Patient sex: M
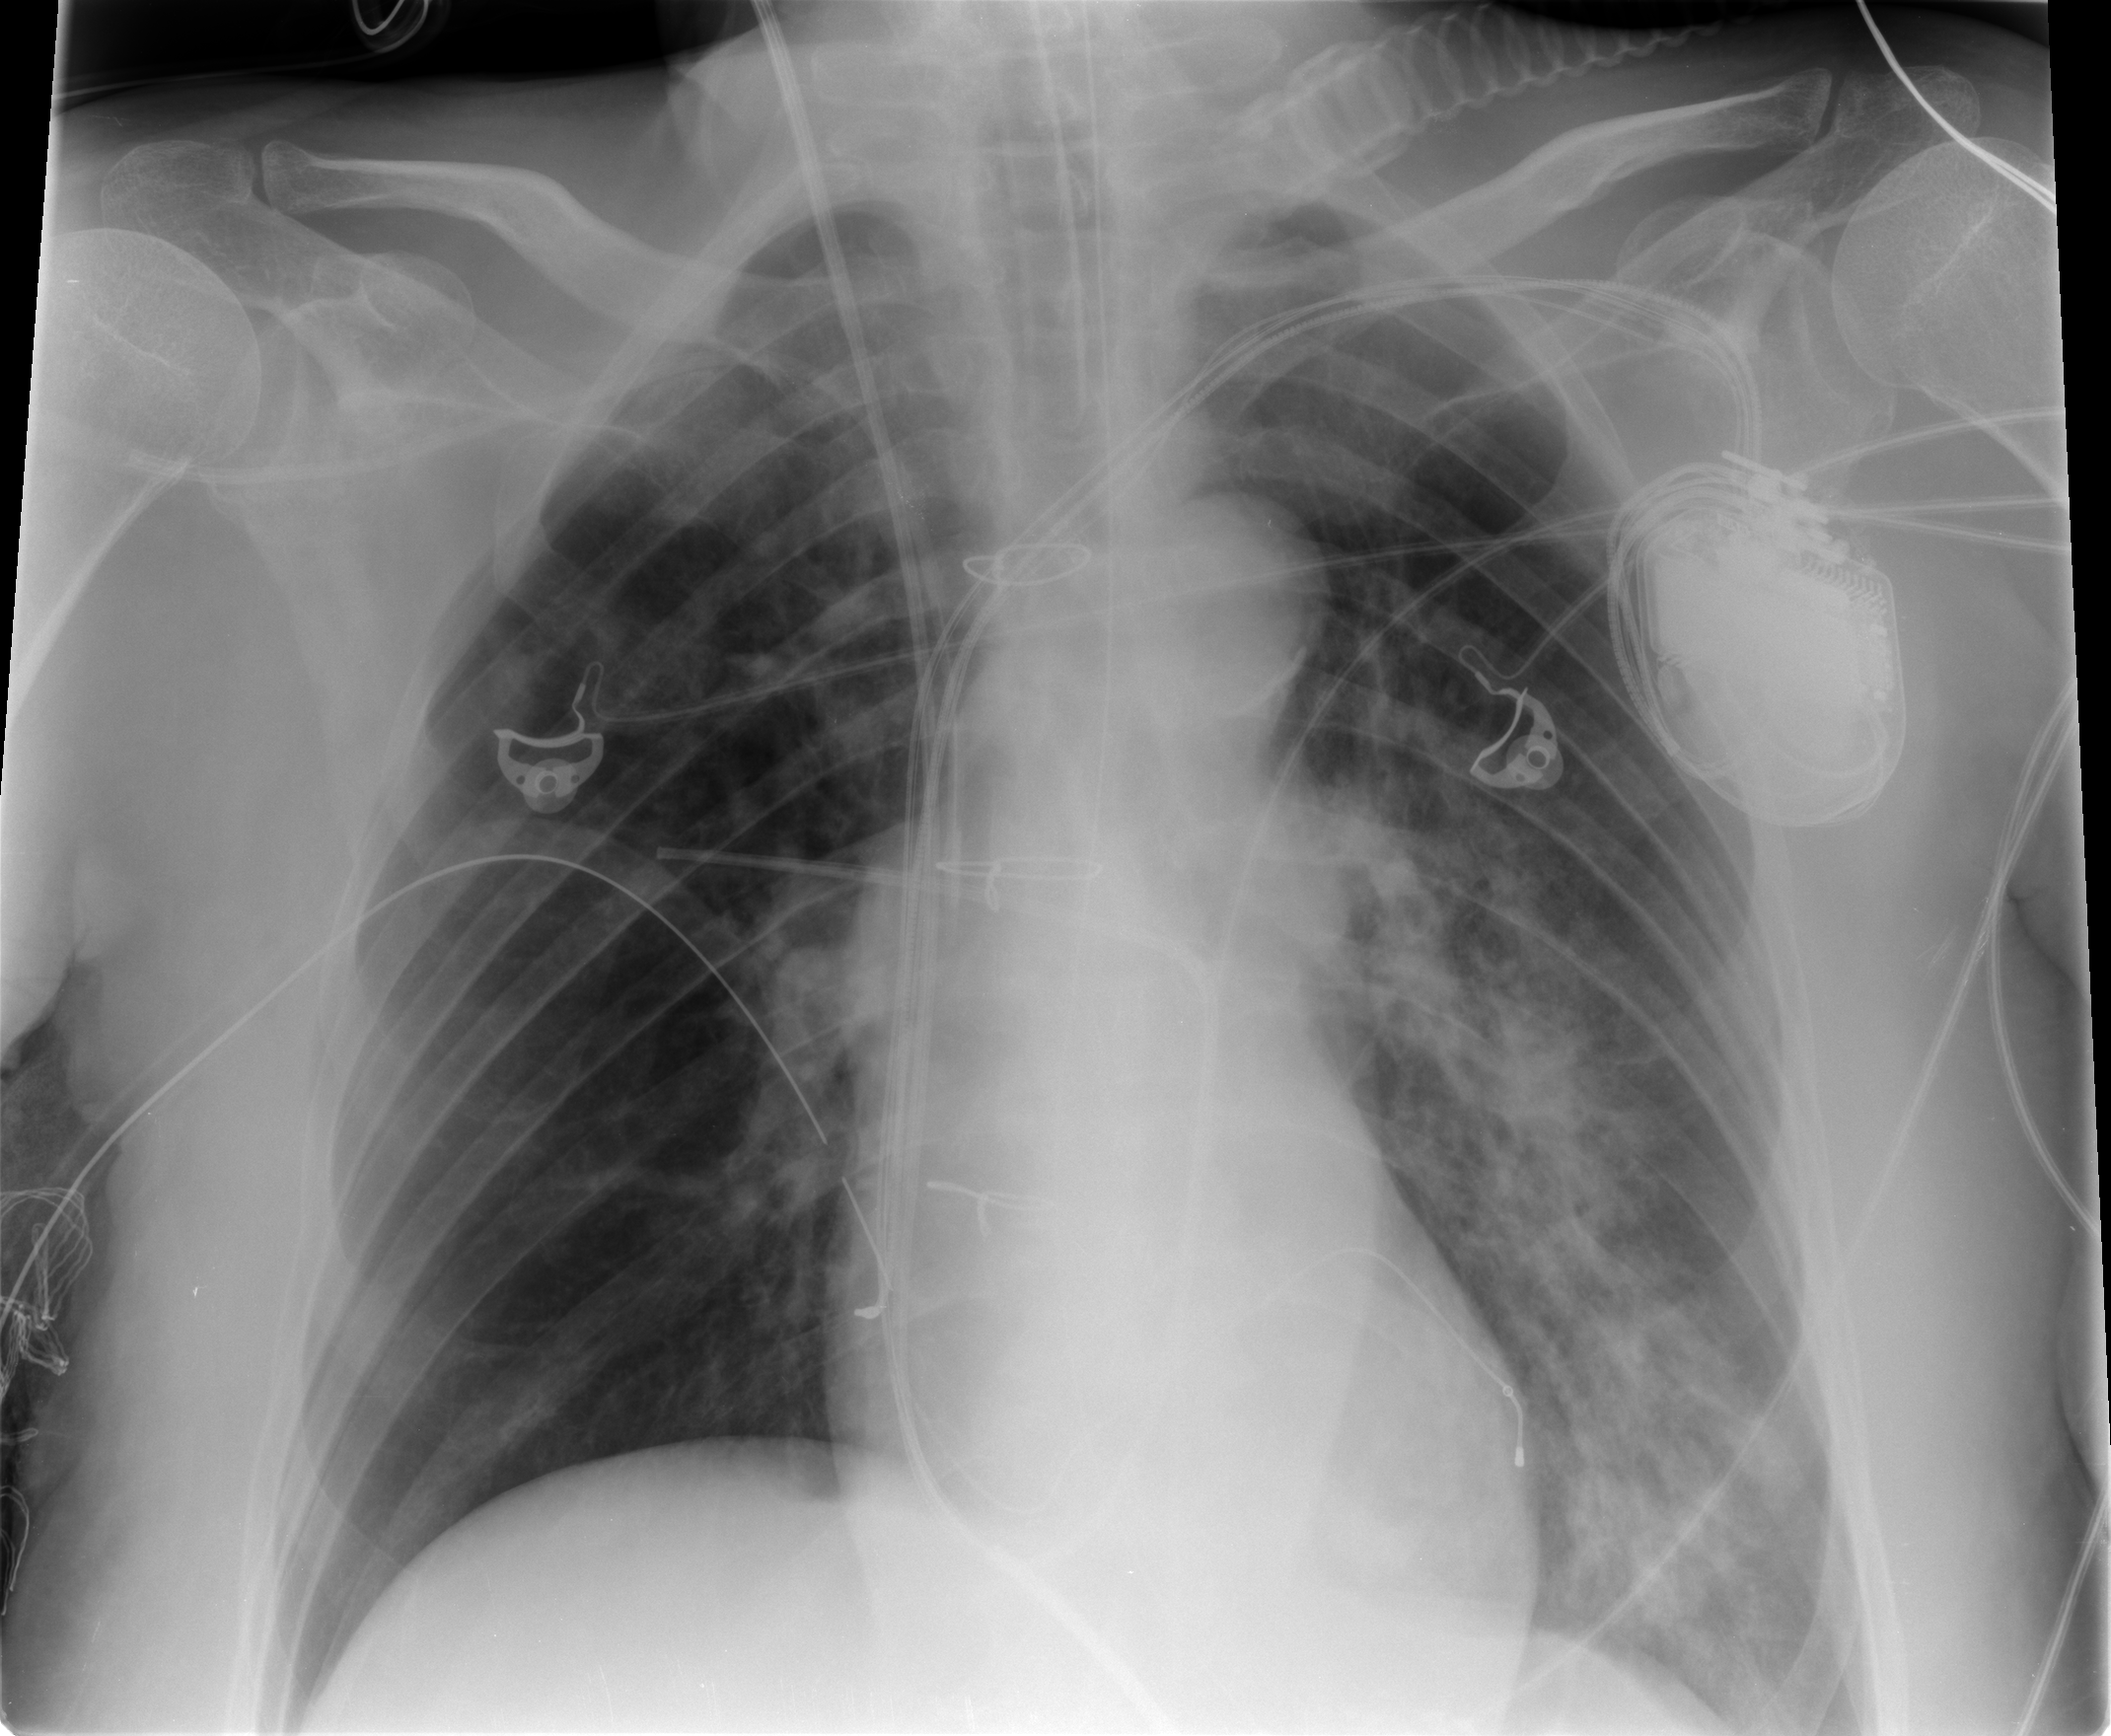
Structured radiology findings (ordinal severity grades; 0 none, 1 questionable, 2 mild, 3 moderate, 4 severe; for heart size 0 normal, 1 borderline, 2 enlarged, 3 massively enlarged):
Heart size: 0
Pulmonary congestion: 0
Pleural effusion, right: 0
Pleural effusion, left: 1
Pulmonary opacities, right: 2
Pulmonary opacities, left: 3
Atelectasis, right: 0
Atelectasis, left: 2